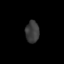
Tissue: skin
Cell type: Fibroblasts
Senescence score: 0.7549
Nuclear area (px): 294
Mean DAPI intensity: 58.463